Question: I'm trying to solve the problem of the second day but with no success yet.
My goal is:
For certain taxonomy term ID (for example 1) I need to get at least one imagefield filepath of nodes, which belong to that term id (tid 1)
Below are three queries which give me what I need. All works fine but I know it looks really ugly and, I'm sure, there is a big performance issue.
'''
$childterm = 10; // Taxonomy term ID
$result = db_fetch_array(db_query("SELECT node.vid FROM node JOIN
term_node ON node.vid=term_node.vid WHERE
term_node.tid=$childterm AND
node.type= 'product' LIMIT 0,1"));
$nvid = $result['vid']; // Extracting node VID by term ID that will be used futher
$result = db_fetch_array(db_query("SELECT field_image_cache_fid FROM
content_field_image_cache WHERE
vid = '%d'", $nvid));
$fid = $result['field_image_cache_fid']; // Extracting file ID from array
$result = db_fetch_array(db_query("SELECT filepath FROM files WHERE
files.fid = '%d'", $fid));
$filepath = $result['filepath']; // Finally. Extracting file path from array
'''
Please look at the picture.

How can I improve the query? Can I get filepath value using only ONE sql query?
Thanks in advance.
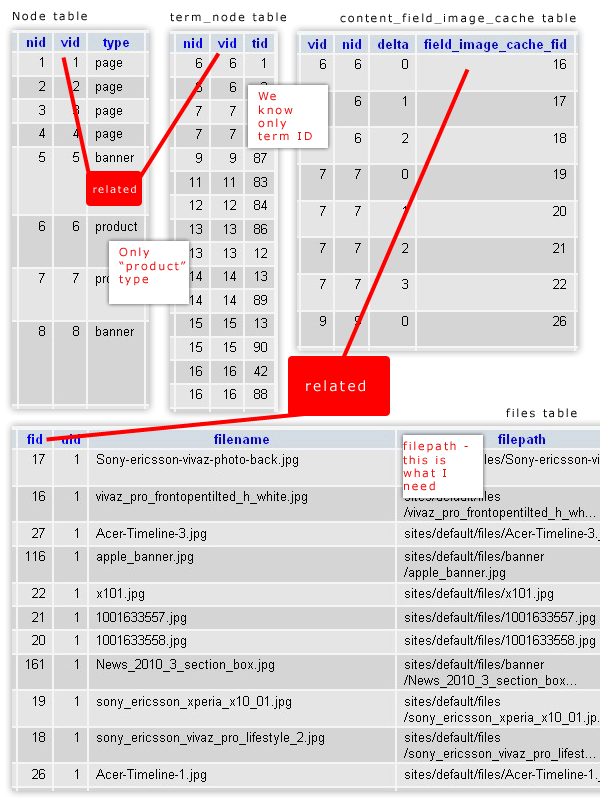
Answer: Something like this should work.
'''
$sql = "SELECT f.filepath FROM {node} AS n
INNER JOIN {term_node} AS t ON t.nid = n.nid
INNER JOIN {content_field_image_cache} as c ON c.nid = n.nid
INNER JOIN {files} AS f on f.fid = c.fid
WHERE n.type = '%s'
AND t.tid = %d;"
'''
$result = db_query($sql, $node_type, $tid);
Note that you should get the info on the content table name using
'''
$db_info = content_database_info(content_fields($field_name));
'''
The reason is because that the SQL will break if you switched from/to multiple values, unless you use this method to extra table and column names.